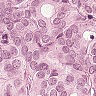
Metastatic tissue present: yes